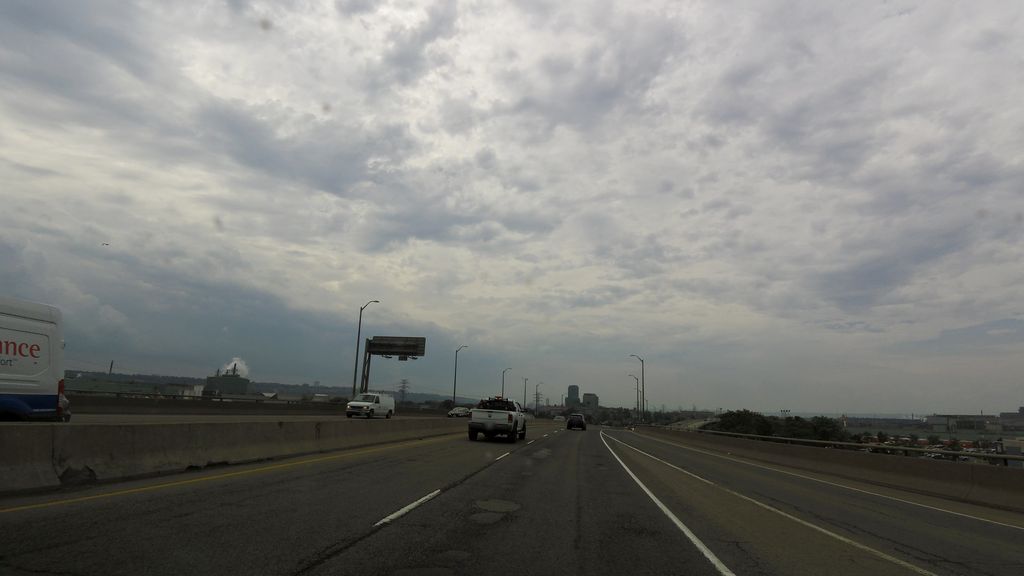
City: hamilton